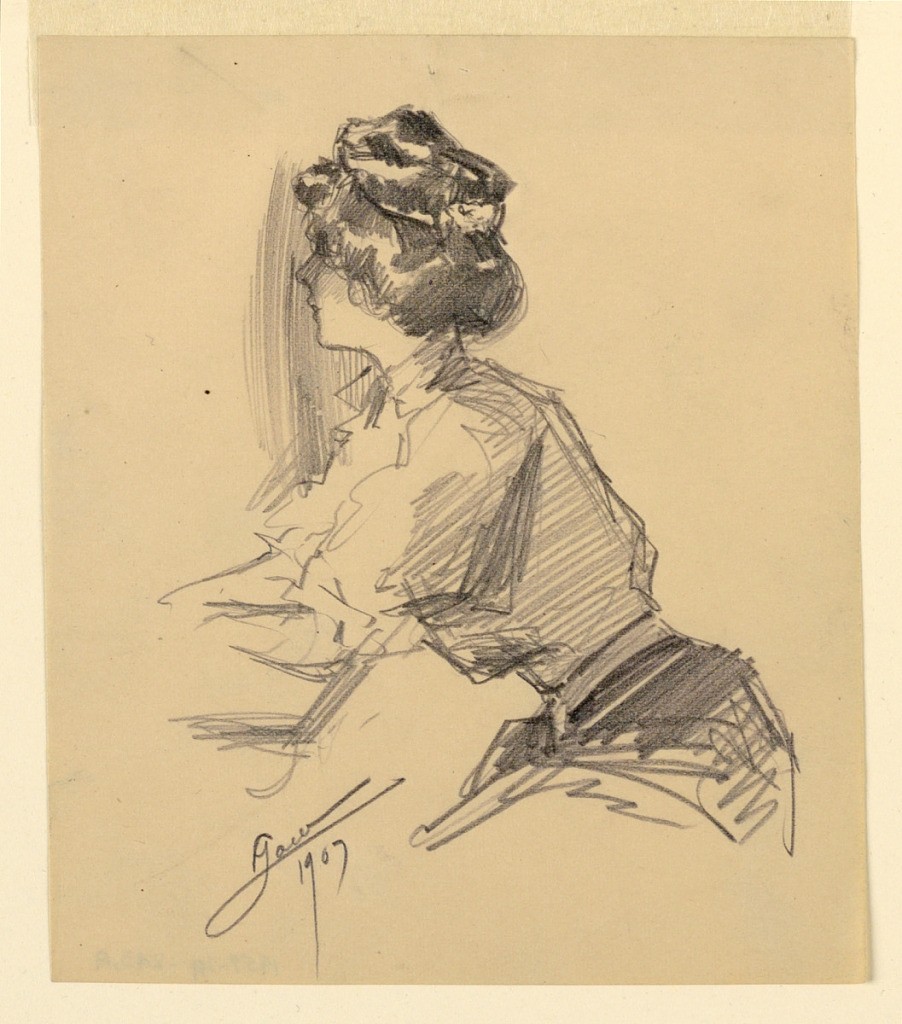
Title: Seated Woman
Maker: George Charles Aid, American, 1872–1938
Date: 1907
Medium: Indelible pencil on paper
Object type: Drawing
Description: Seated woman, shown half-length, in left profile, her head turned away from the observer, and her elbows resting on a table before her.  Her hair is up, and she has puffed sleeves and a narrow waist.